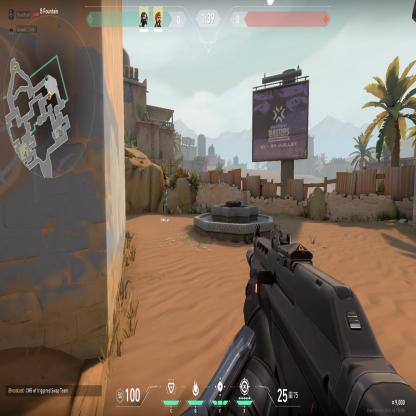
Label: teammate